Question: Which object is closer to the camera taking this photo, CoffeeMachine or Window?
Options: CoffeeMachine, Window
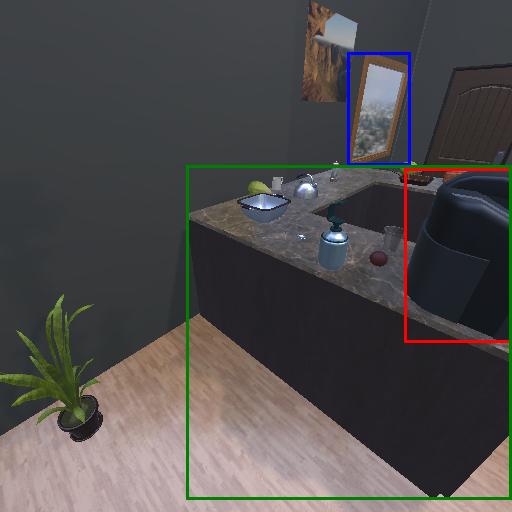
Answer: CoffeeMachine